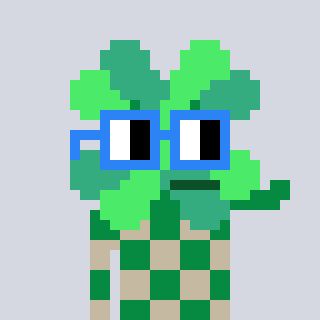
a pixel art character with square blue glasses, a clover-shaped head and a bege-colored body on a cool background